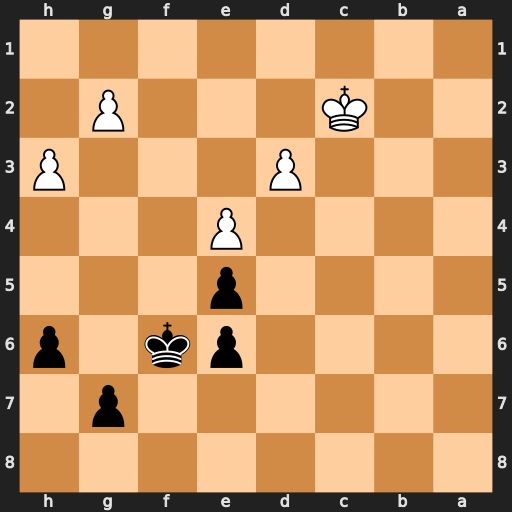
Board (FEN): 8/6p1/4pk1p/4p3/4P3/3P3P/2K3P1/8
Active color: b
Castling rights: -
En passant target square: -
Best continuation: Kg5 g3 h5 Kc3 h4 gxh4+ Kxh4 d4 exd4+